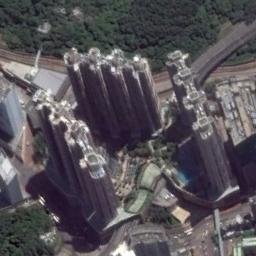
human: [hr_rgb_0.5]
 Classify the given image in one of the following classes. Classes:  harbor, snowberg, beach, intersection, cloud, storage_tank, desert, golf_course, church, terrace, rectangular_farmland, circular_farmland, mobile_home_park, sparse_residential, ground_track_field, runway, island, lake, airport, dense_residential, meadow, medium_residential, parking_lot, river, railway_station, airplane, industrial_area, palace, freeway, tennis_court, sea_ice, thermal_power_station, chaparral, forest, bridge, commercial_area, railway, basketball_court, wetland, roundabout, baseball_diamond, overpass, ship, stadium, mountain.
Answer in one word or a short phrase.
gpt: commercial_area